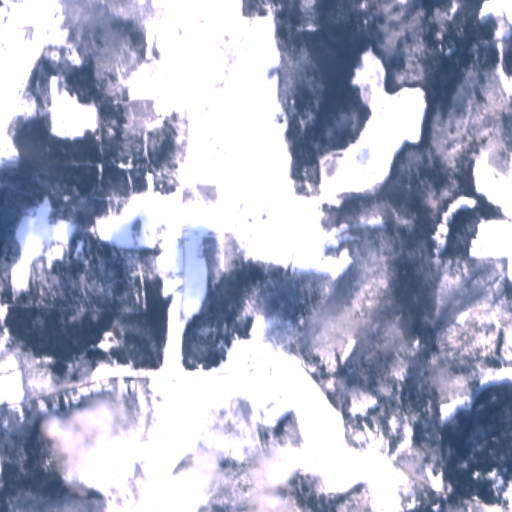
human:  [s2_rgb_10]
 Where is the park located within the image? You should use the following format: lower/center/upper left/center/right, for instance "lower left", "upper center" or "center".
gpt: The park is located in the center of the image.
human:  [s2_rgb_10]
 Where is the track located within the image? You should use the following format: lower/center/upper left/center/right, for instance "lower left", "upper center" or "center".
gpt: There is no track in the image.